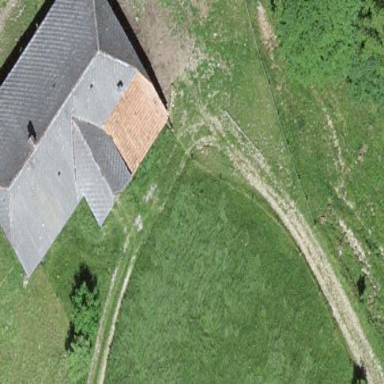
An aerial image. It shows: Farm building.